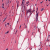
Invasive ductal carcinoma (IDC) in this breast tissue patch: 0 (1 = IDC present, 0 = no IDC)